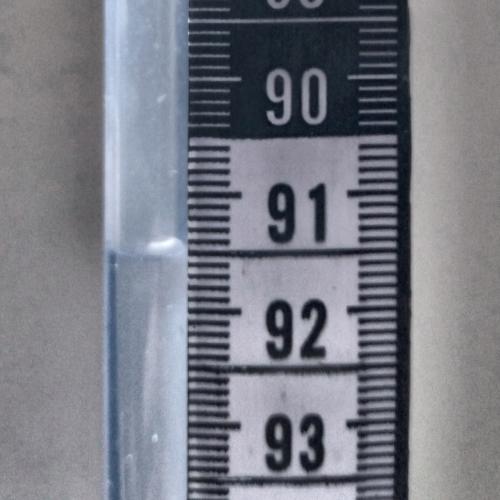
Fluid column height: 91.5 cm